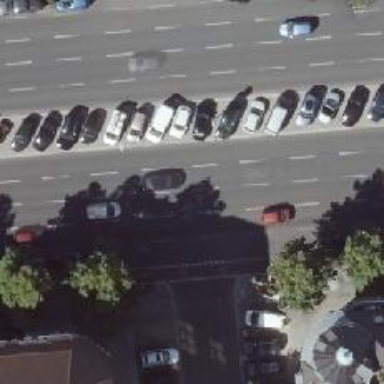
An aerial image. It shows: Primary highway with asphalt surface. There is right lane designated for parking.